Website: lowes
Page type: customer-info-address
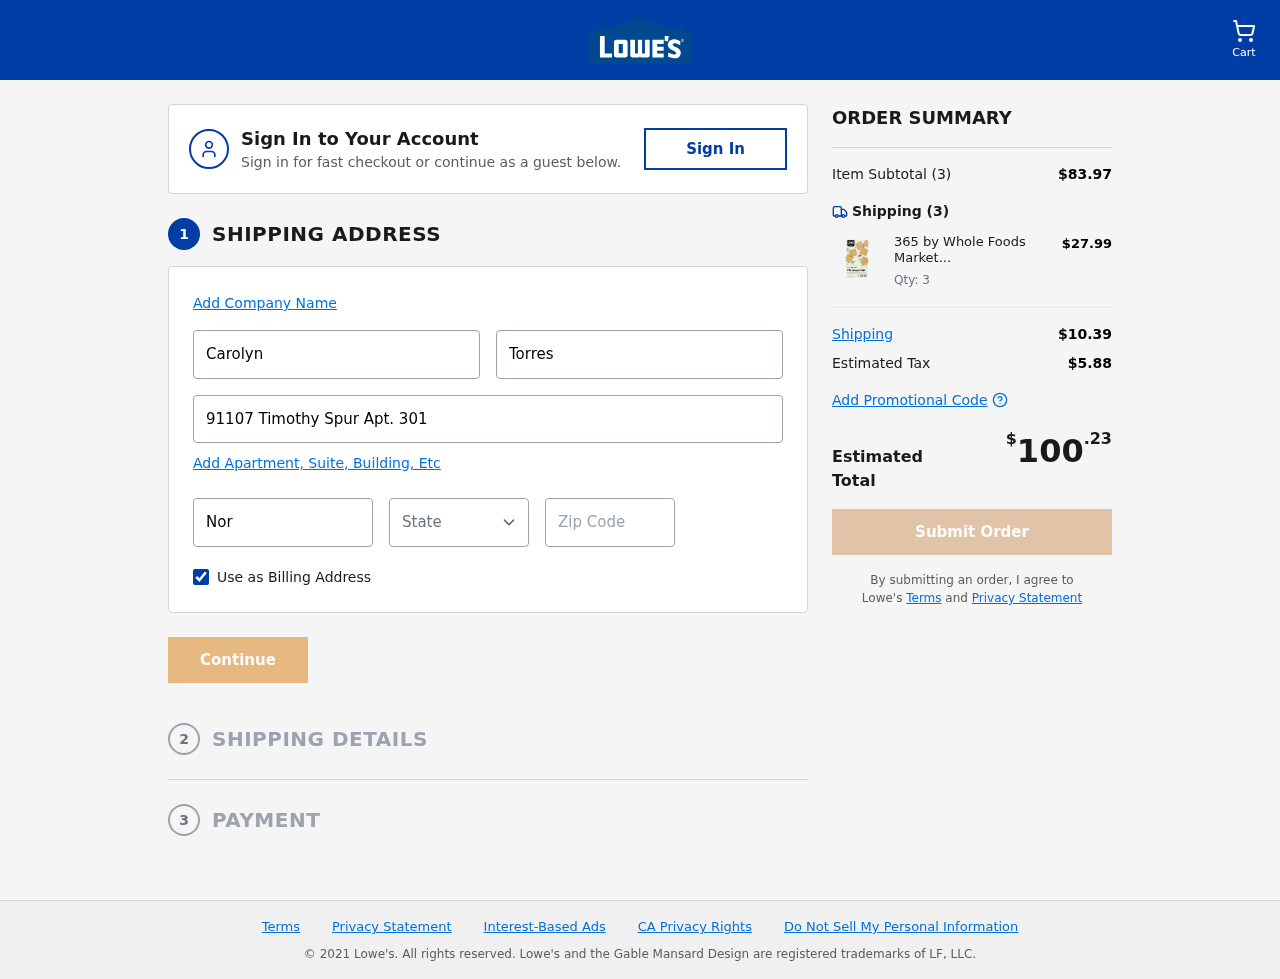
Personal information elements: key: PII_CITY
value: North Nicolas
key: PII_FIRSTNAME
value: Carolyn
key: PII_LASTNAME
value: Torres
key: PII_POSTCODE
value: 69397
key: PII_STATE_ABBR
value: IL
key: PII_STREET
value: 91107 Timothy Spur Apt. 301
Product elements: key: PRODUCT1_NAME
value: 365 by Whole Foods Market, Gluten Free Almond & Sunflower Seed Flour Crackers, Himalayan Salt, 4 Oun
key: PRODUCT1_PRICE
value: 27.99
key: PRODUCT1_QUANTITY
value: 3
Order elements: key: ORDER_NUM_ITEMS
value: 3
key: ORDER_SUBTOTAL
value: $83.97
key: ORDER_NUM_ITEMS2
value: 3
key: ORDER_SHIPPING_COST
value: $10.39
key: ORDER_TAX
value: $5.88
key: ORDER_TOTAL
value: $100.23